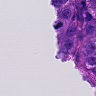
Metastatic tissue present: no